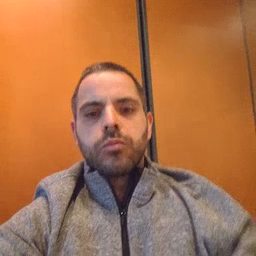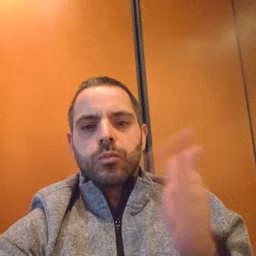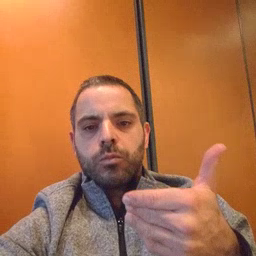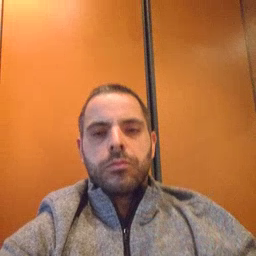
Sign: room